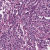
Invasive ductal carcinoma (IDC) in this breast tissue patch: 1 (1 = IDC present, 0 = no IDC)